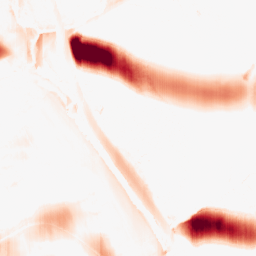
Category: morphological
Decomposition family: morphological_ellipse
Decomposition parameters: operation: opening
width: 50
height: 5
Upsampling method: quartic
Upsampling parameters: scale: 2
Upsampling scale: 2